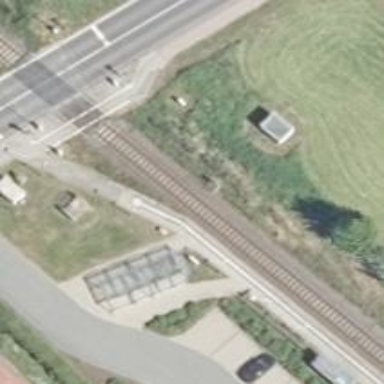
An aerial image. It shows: Platform at the railway station with shelter for public transport.